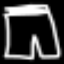
Label: pants